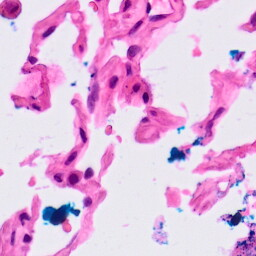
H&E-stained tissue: Lung